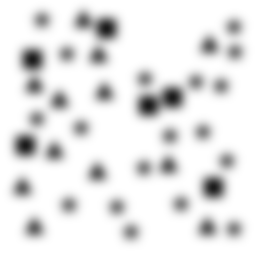
Squares: 6
Triangles: 12
Stars: 18
Total shapes: 36